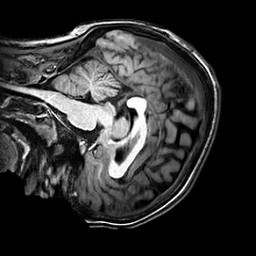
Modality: T1w
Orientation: sagittal
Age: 21
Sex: female